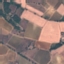
Land use / land cover class: PermanentCrop